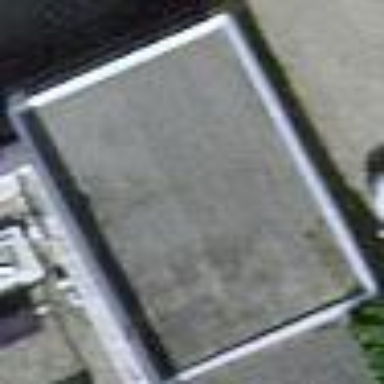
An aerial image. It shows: Garage building.